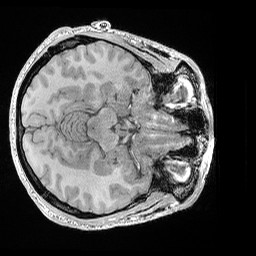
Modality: T1w
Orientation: axial
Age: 23
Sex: male
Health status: healthy
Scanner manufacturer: siemens
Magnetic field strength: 3 T
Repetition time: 0.02 s
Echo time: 0.00492 s